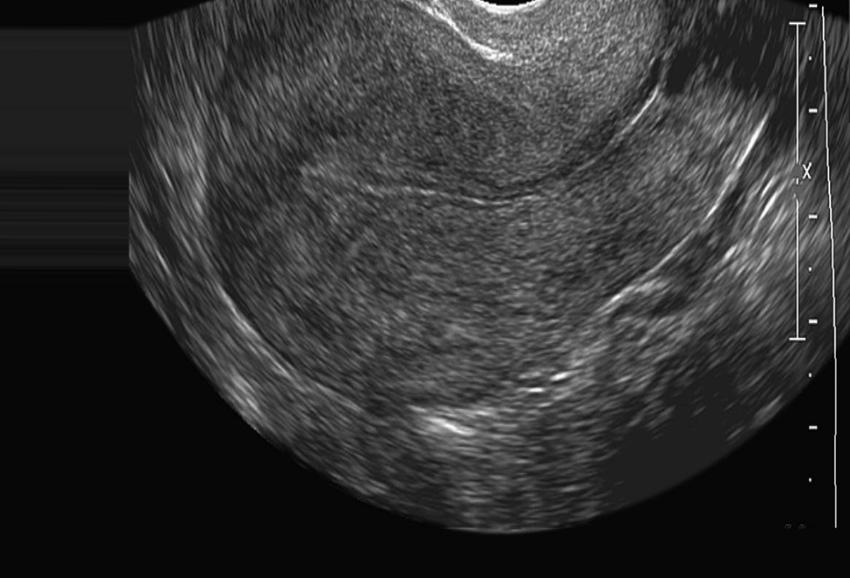
Label: notinfected